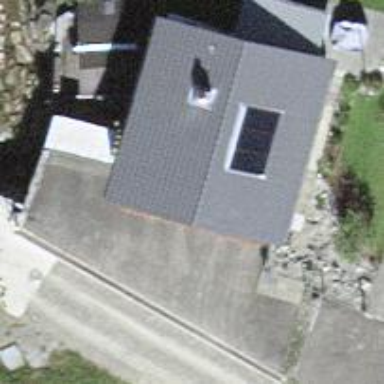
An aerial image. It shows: Solar photovoltaic panel generator.